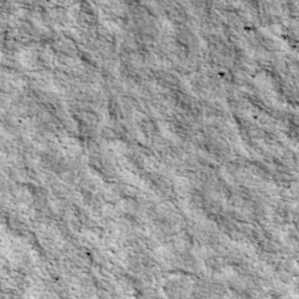
Label: non_frost